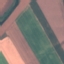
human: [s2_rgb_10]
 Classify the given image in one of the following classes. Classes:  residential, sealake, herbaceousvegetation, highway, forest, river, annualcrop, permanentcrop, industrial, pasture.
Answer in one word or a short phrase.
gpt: AnnualCrop